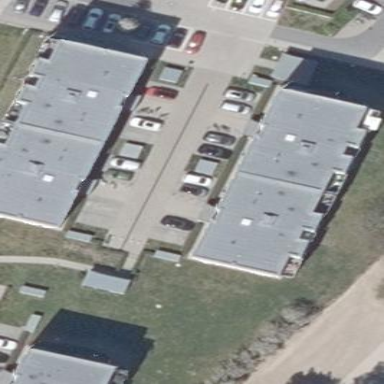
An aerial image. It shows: Apartment building with flat roof.